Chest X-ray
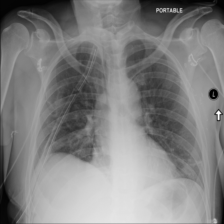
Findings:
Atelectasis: positive
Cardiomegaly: negative
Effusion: negative
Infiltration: negative
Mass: negative
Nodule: positive
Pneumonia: negative
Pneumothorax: negative
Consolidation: negative
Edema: negative
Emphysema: negative
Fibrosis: negative
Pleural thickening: negative
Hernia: negative